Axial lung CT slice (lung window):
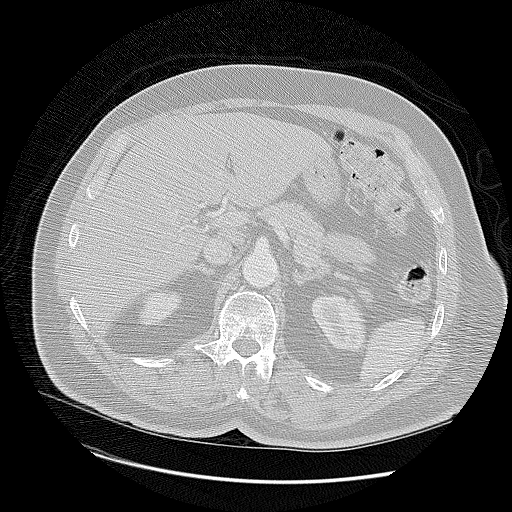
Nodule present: no